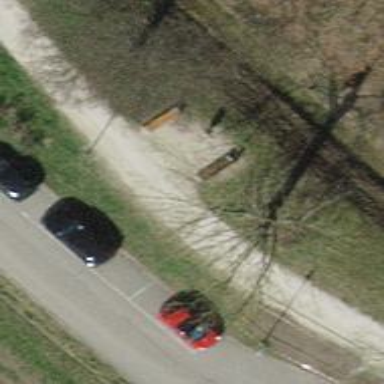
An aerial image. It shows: Brown bench.